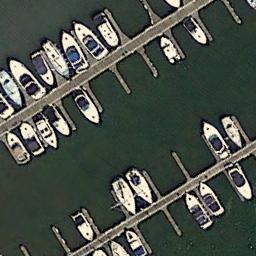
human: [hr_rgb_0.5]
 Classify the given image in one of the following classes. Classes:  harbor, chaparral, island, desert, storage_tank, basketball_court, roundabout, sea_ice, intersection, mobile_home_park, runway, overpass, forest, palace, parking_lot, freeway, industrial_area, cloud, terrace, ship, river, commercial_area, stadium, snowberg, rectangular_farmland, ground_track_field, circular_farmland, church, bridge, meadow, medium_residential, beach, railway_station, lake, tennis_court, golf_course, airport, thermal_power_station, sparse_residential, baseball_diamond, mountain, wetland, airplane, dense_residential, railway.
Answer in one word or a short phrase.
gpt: harbor